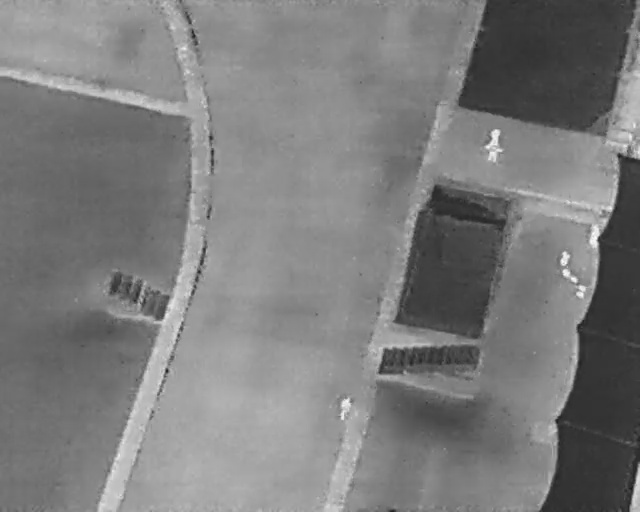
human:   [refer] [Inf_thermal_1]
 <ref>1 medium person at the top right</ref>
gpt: <box>[[75, 28, 79, 30, 2]]</box>